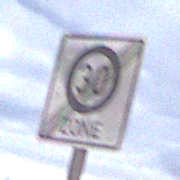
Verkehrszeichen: EndeZone30
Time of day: Midday
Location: Outdoor (Urban)
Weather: Overcast
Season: NotSpecified
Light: Natural